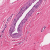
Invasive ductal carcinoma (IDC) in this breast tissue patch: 0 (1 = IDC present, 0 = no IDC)